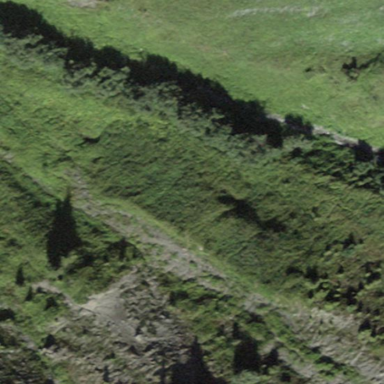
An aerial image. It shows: Patch of scrub vegetation.